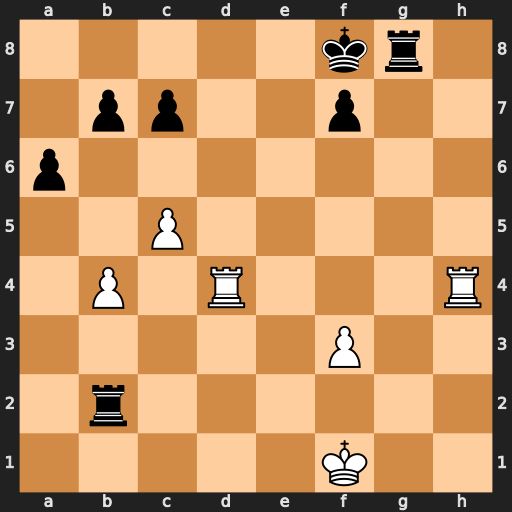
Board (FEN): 5kr1/1pp2p2/p7/2P5/1P1R3R/5P2/1r6/5K2
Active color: w
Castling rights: -
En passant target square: -
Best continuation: Rd8+ Ke7 Rxg8